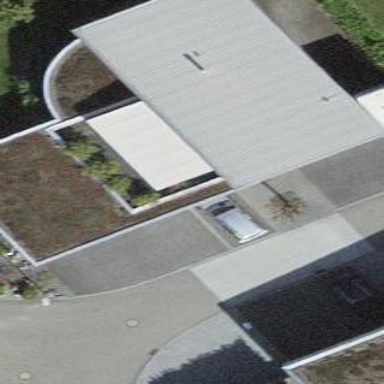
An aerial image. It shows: Building.